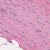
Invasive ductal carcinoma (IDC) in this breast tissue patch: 0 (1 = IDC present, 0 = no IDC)